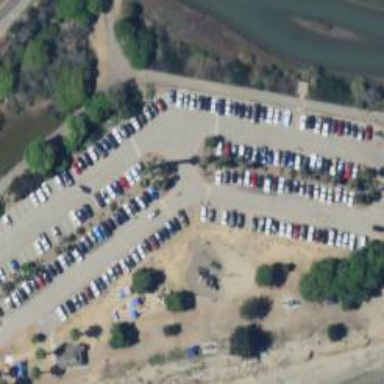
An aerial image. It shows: Parking space.